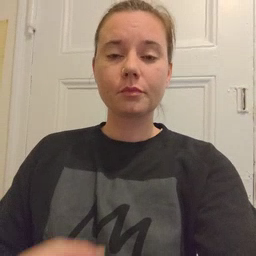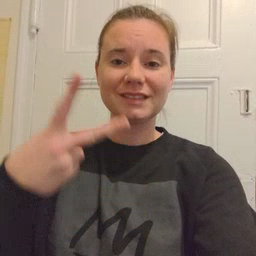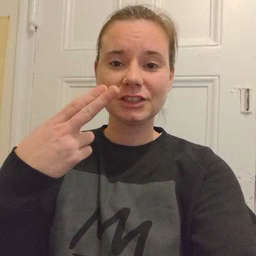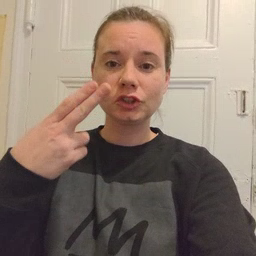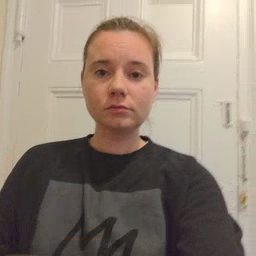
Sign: scissors